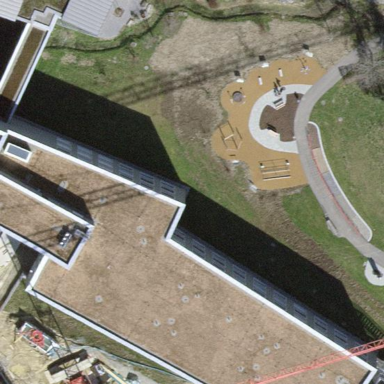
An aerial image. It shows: Hospital building.